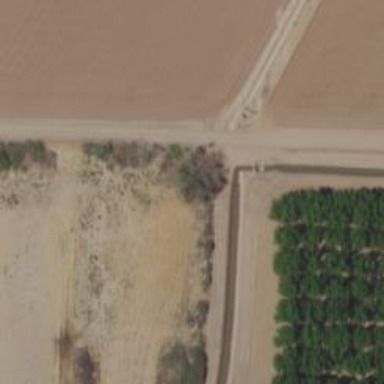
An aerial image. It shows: Irrigation culvert tunnel.